Field crop: maize
Growth stage: 2
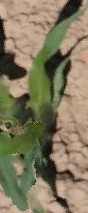
Species: maize